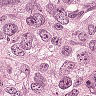
Metastatic tissue present: yes